Question: I'm trying to write a countifs formula in Excel using a list of names. The following example illustrates what I would like to accomplish.
Of the members of the Beatles, who said yes? The syntax of the section in bold is where the problem lies.
=COUNTIFS(A1:A9,"YES",B1:B9,)
Put differently, I'm trying to "manually select" the names of people who potentially said yes.

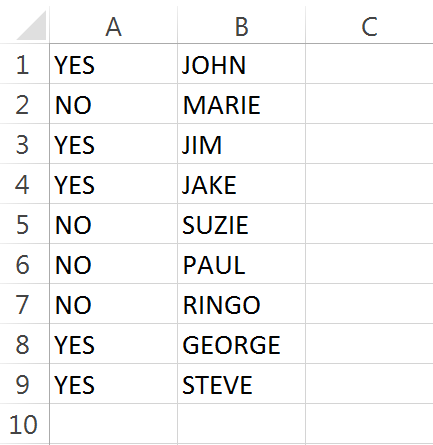
Answer: If you wrap your attempted formula in 'SUM' function you should get the required answer, i.e.
'=SUM(COUNTIFS(A1:A9,"YES",B1:B9,{"JOHN","GEORGE","RINGO","PAUL"}))'
That works because the original formula returns an array of 4 results (one for each name) and you need the sum of those